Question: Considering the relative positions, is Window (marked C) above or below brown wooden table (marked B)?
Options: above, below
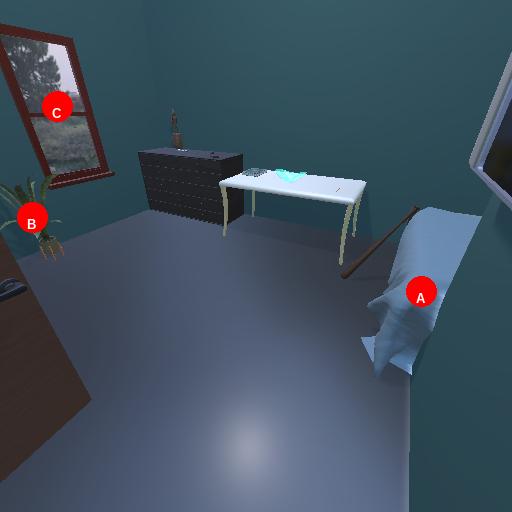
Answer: above